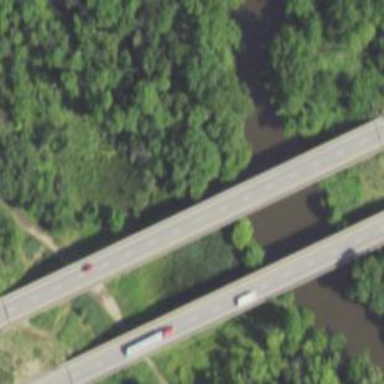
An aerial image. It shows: Man-made bridge.